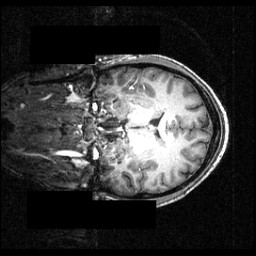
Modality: T1w
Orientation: coronal
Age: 26
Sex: male
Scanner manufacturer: siemens
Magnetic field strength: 3.951 T
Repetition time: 1.5 s
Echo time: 0.00335 s